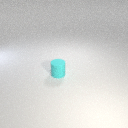
small cyan rubber cylinder